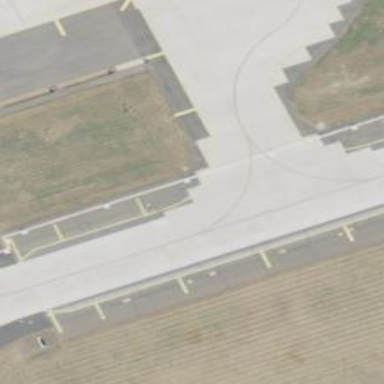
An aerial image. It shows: View of taxiway at the airport.